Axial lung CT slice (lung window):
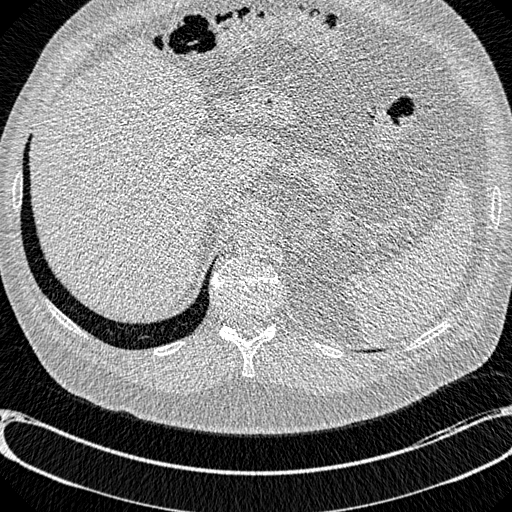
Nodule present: no